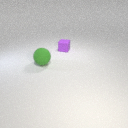
large green rubber sphere in front of small purple rubber cube